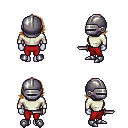
a pixel art fantasy rpg character, female body template, dark elf, purple skin, white long-sleeve shirt, red pants, brown swoop hairstyle, metal helm, metal boots, dagger, four views (front, back, left, right), 2x2 character sprite sheet, small pixel art, hard edges, no anti-aliasing